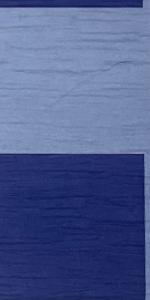
Label: Empty